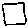
Label: square